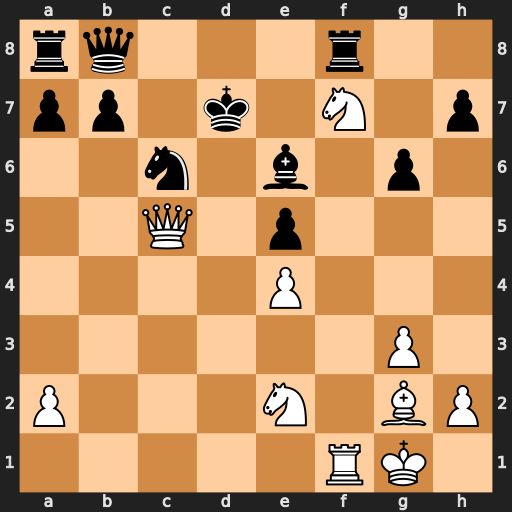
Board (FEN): rq3r2/pp1k1N1p/2n1b1p1/2Q1p3/4P3/6P1/P3N1BP/5RK1
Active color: w
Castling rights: -
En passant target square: -
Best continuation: Rd1+ Ke8 Nd6+